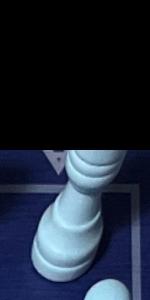
Label: Rook_White